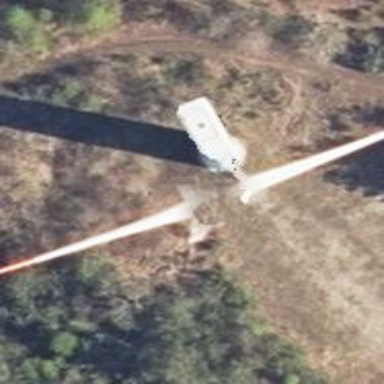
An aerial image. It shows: Wind generator with horizontal axis. The generator is wind turbine.